Interaction volume radius: 10 \u00c5
Interaction volume height: 10 \u00c5
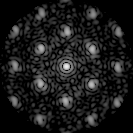
Disorder parameter: 0.278